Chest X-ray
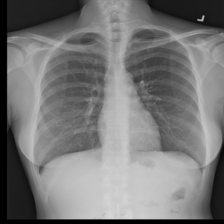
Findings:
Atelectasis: negative
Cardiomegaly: negative
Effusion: negative
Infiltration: positive
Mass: negative
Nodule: positive
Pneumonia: negative
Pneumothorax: negative
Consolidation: negative
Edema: negative
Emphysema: negative
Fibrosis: negative
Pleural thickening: negative
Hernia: negative